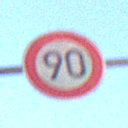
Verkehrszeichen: Geschwindigkeit90
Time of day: MorningAfternoon
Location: Outdoor (Urban)
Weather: Clear
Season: NotSpecified
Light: Natural